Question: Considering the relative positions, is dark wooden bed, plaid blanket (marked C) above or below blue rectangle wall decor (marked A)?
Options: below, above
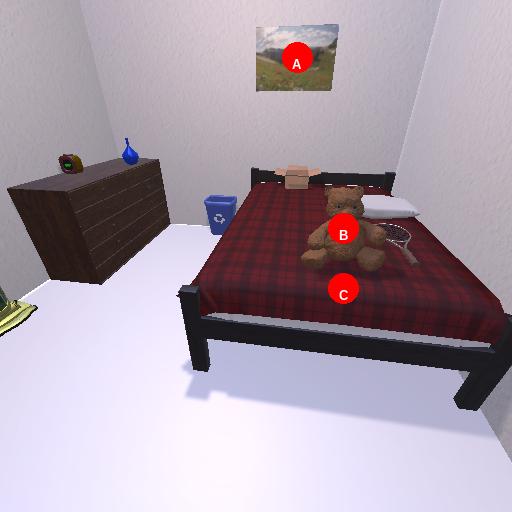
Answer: below